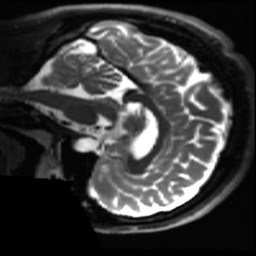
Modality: T2w
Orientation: sagittal
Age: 22
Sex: male
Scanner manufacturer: ge
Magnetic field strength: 3 T
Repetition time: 8.947 s
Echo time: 0.09798 s